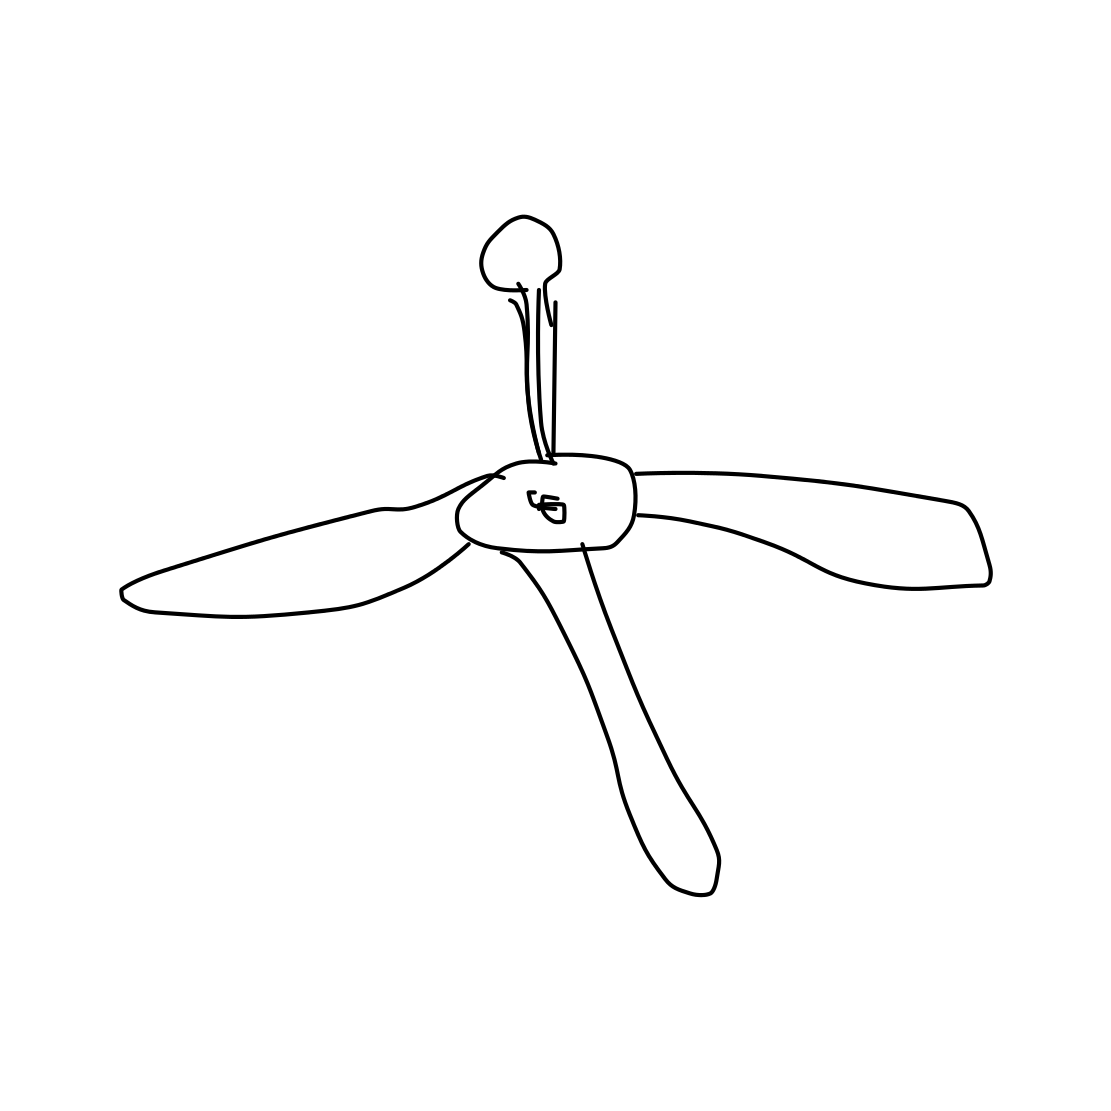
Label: fan